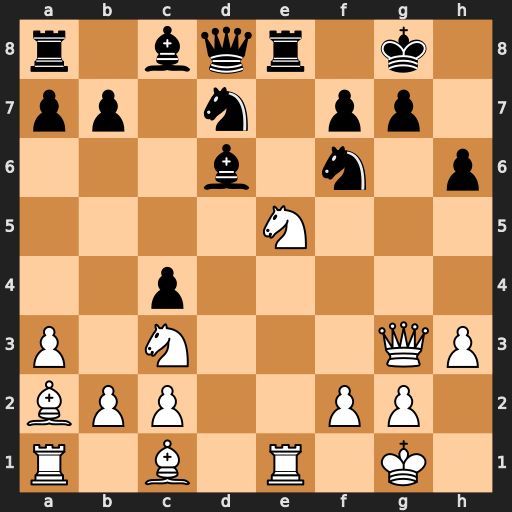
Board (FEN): r1bqr1k1/pp1n1pp1/3b1n1p/4N3/2p5/P1N3QP/BPP2PP1/R1B1R1K1
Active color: w
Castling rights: -
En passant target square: -
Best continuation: Bxh6 Nh5 Nxf7 Nxg3 Nxd8